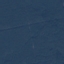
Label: Forest